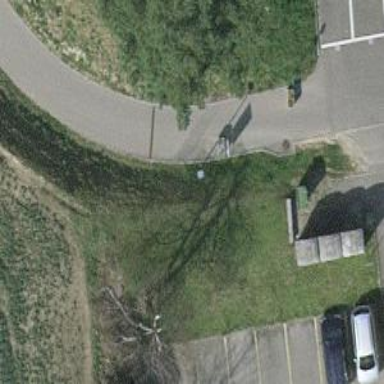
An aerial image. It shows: Bollard.